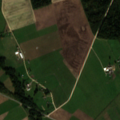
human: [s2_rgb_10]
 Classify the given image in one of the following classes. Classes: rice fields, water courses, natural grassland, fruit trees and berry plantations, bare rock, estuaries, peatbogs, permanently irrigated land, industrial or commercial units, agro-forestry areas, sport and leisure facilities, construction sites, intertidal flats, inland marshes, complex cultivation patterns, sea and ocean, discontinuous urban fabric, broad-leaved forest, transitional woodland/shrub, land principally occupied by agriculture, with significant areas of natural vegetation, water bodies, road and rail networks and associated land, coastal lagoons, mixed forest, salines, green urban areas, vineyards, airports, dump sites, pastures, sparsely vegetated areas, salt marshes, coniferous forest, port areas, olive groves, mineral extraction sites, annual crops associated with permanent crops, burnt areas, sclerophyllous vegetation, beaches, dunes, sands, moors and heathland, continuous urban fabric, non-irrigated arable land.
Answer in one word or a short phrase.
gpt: non-irrigated arable land, complex cultivation patterns, broad-leaved forest, mixed forest